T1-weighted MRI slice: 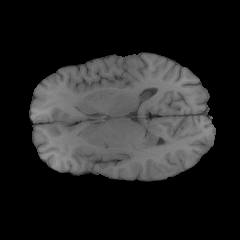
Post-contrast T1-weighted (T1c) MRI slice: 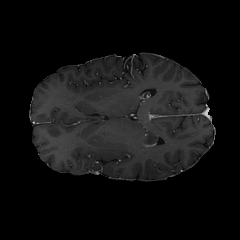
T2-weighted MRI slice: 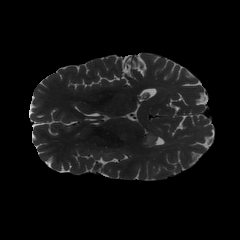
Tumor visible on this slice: yes